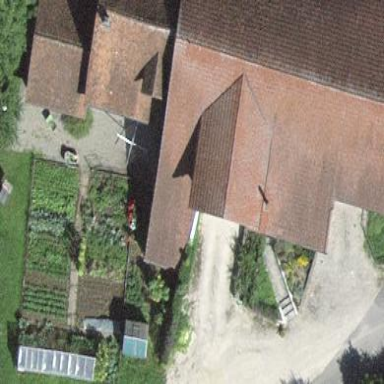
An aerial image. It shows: Farm building.